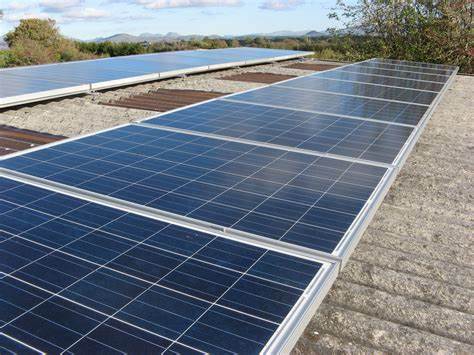
Label: Clean